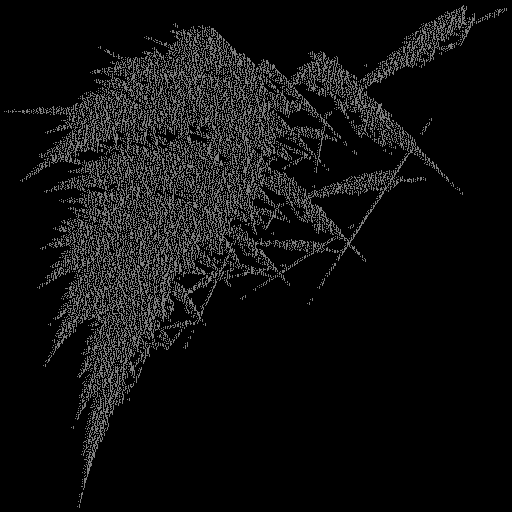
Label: turbanshell